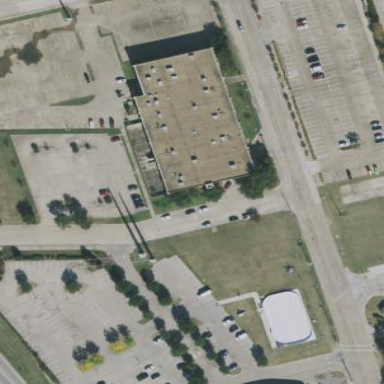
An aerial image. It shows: Office building with flat roof.